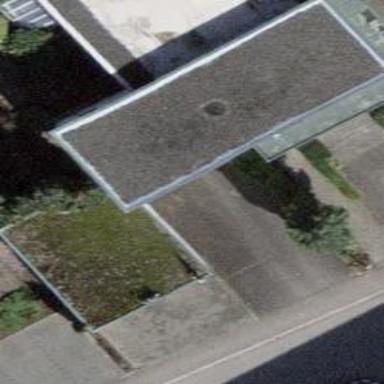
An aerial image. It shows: Group of garages.